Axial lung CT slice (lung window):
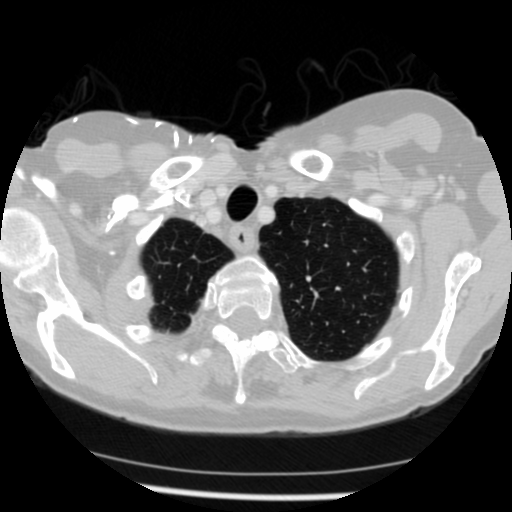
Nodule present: no